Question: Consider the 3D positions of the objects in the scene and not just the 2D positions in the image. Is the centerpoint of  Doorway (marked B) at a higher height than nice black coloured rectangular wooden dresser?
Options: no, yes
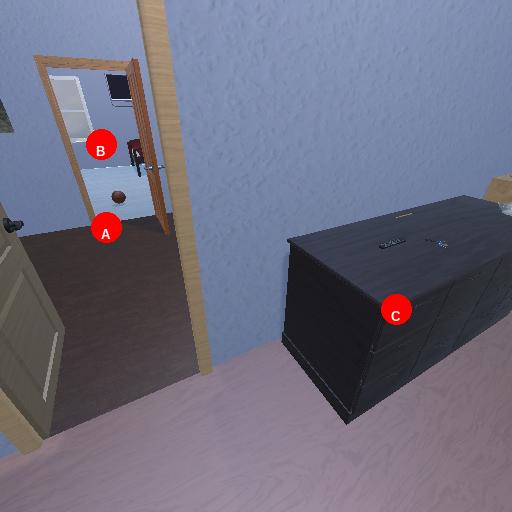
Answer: no